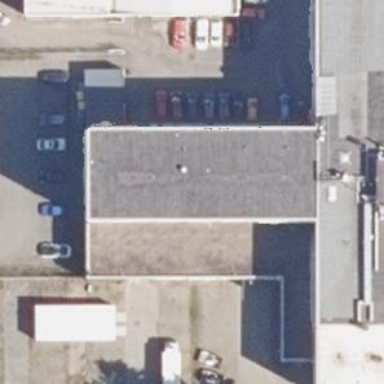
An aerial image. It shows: Building that houses car repair shop.